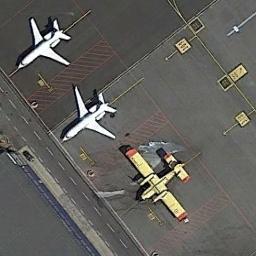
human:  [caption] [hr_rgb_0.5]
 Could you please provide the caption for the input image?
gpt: Two white planes and a yellow-and-red plane parked on the airport and a no-stop area marked by solid red lines between them .

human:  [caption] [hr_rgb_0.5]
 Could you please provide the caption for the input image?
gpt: Two white airplanes and a yellow airplanes  with a brick red pattern were parked on the airport .

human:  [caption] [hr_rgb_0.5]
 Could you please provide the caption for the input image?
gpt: There are two white planes and a yellow plane on the runway .

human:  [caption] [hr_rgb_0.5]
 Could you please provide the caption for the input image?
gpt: Three planes were in the clearing next to the road .

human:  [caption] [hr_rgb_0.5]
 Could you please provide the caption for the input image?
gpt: Here are two white planes and one yellow plane .